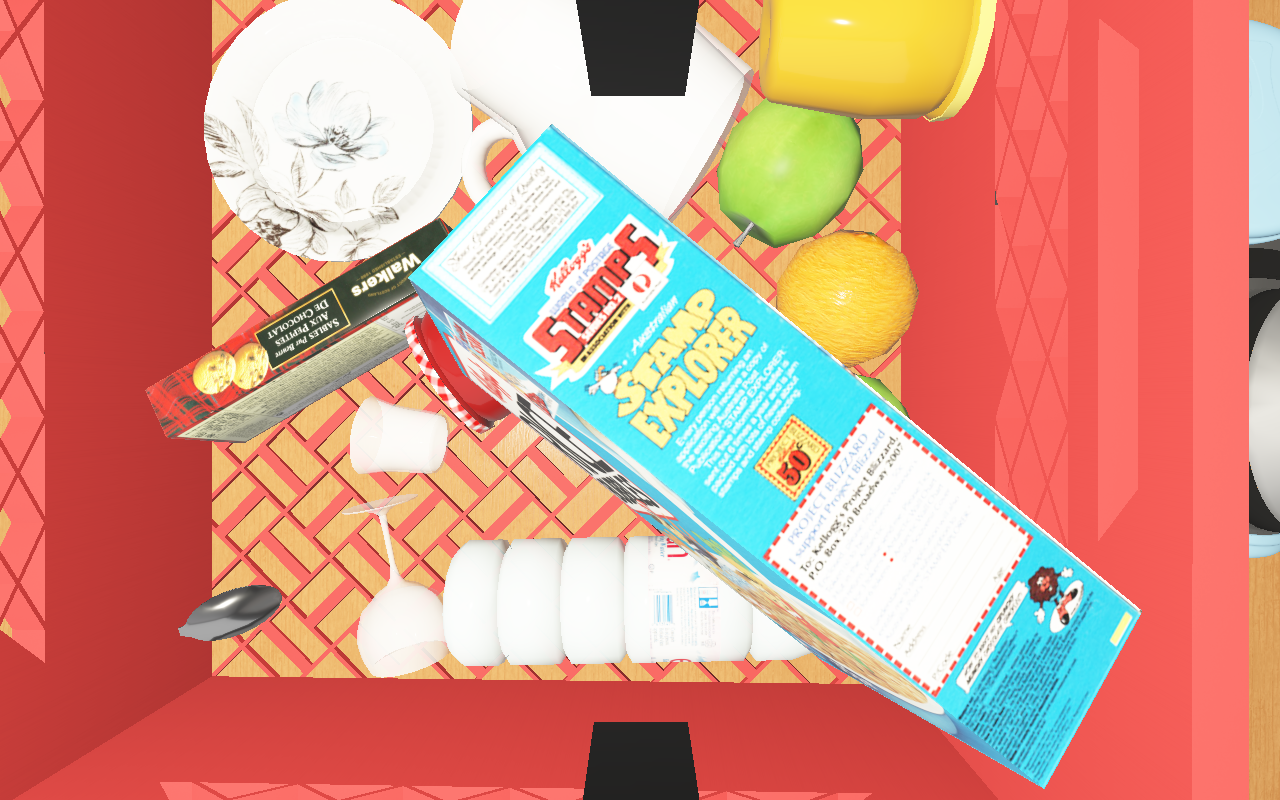
Objects in the scene:
carafe
water bottle
apple
apple
orange
plate
cereal box
biscuit box